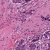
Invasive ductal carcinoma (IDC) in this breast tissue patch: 1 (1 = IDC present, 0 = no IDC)